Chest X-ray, AP view. Patient: 33 years old, sex F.
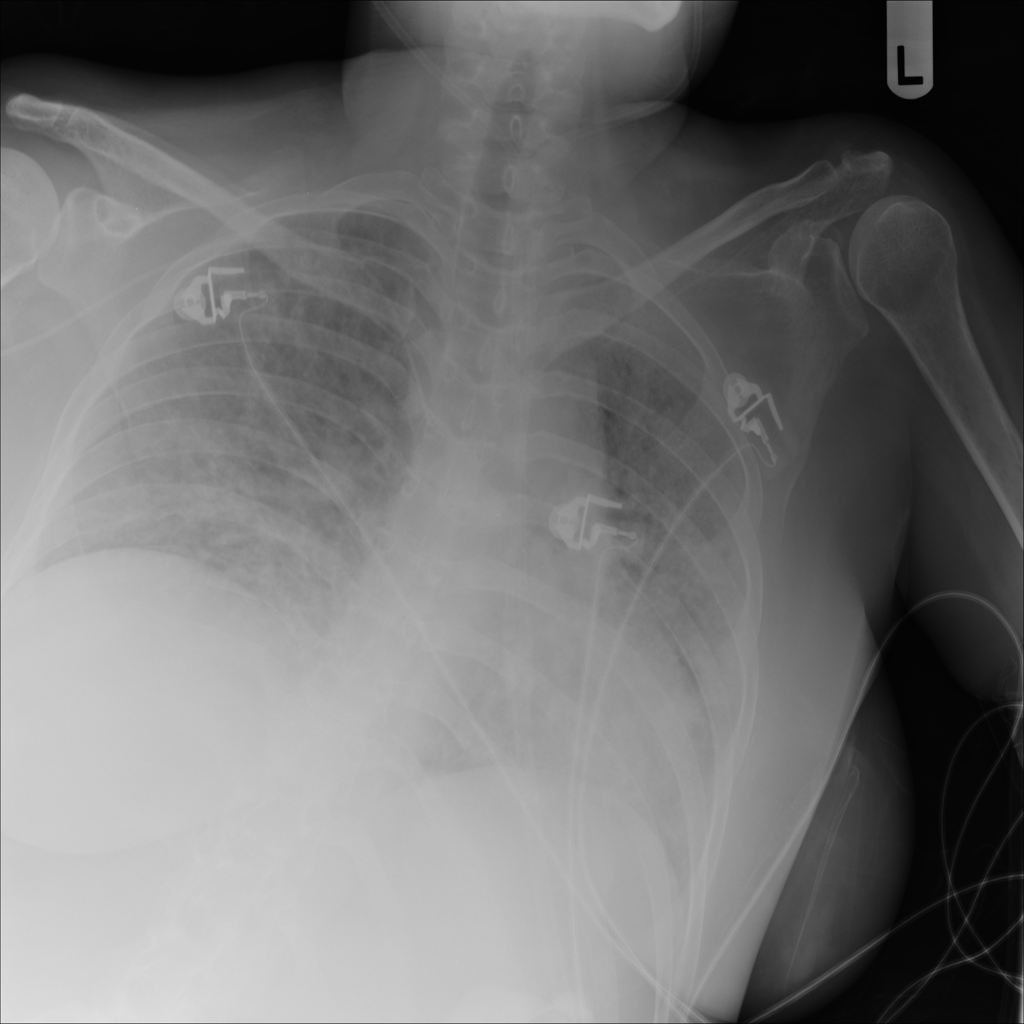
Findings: Infiltration